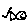
Label: fish